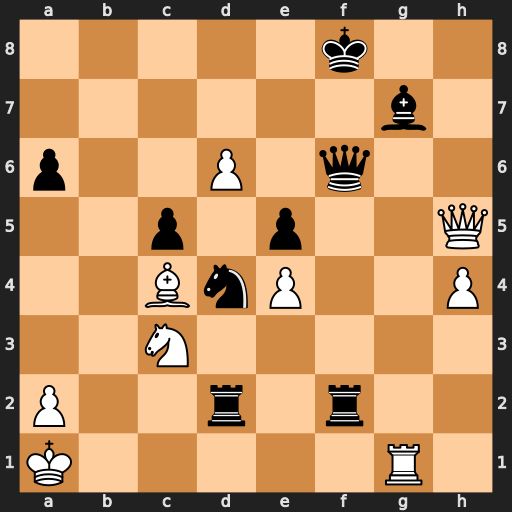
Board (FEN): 5k2/6b1/p2P1q2/2p1p2Q/2BnP2P/2N5/P2r1r2/K5R1
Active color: w
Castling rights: -
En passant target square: -
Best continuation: Qh8+ Bxh8 Rg8#